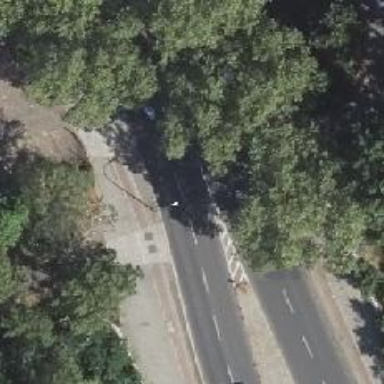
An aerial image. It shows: Primary highway with asphalt surface. There is cycle track on the right side.